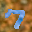
Label: 7